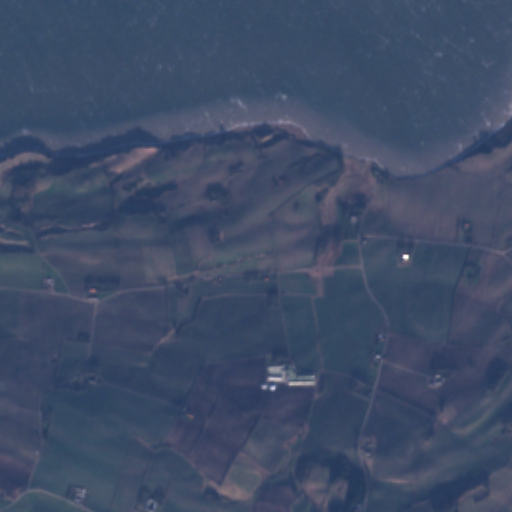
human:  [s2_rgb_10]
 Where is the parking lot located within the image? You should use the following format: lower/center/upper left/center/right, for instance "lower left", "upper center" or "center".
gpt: The parking lot is located in the center right of the image.
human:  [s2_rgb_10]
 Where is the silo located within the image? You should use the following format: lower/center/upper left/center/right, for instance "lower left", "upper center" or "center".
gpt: The silo is located in the lower of the image.
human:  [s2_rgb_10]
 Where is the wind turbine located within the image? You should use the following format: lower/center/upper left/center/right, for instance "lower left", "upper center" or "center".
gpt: The wind turbine is located in the lower left of the image.
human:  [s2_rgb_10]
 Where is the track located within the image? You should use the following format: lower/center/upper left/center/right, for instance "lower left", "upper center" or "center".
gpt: There is no track in the image.